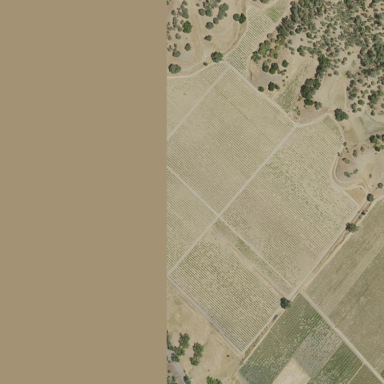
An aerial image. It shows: Vineyard with wine grapes as the main crop.